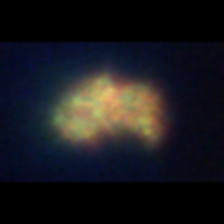
Taxon: Unknown_detritus
Group: Unknown